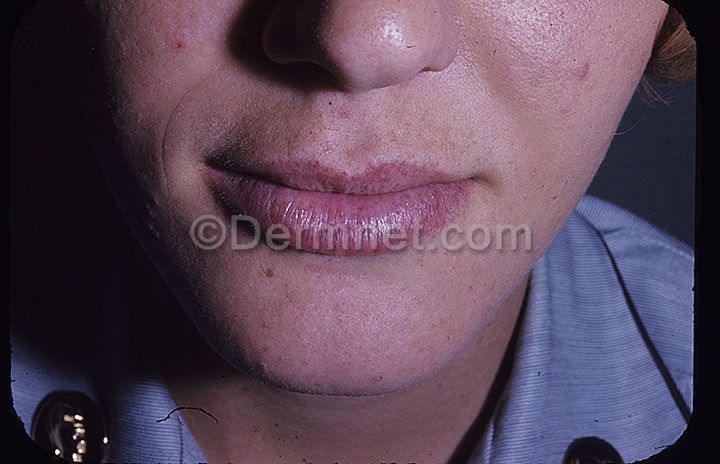
Disease: Vascular Tumors